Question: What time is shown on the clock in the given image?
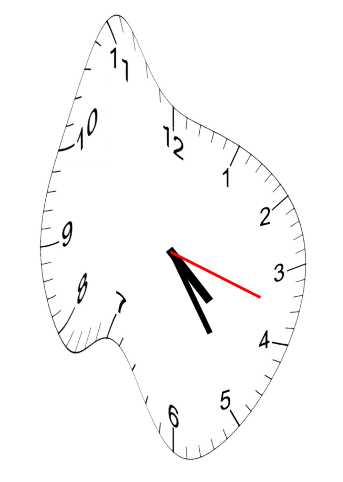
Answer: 04:24:18